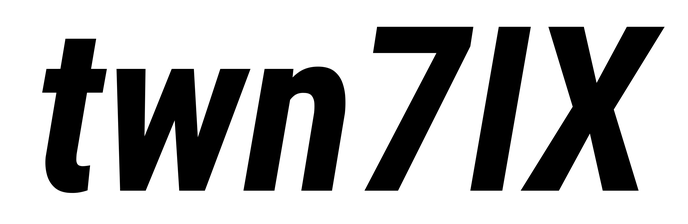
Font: Roboto-Italic_Condensed_Bold_Italic